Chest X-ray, AP view. Patient: 44 years old, sex M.
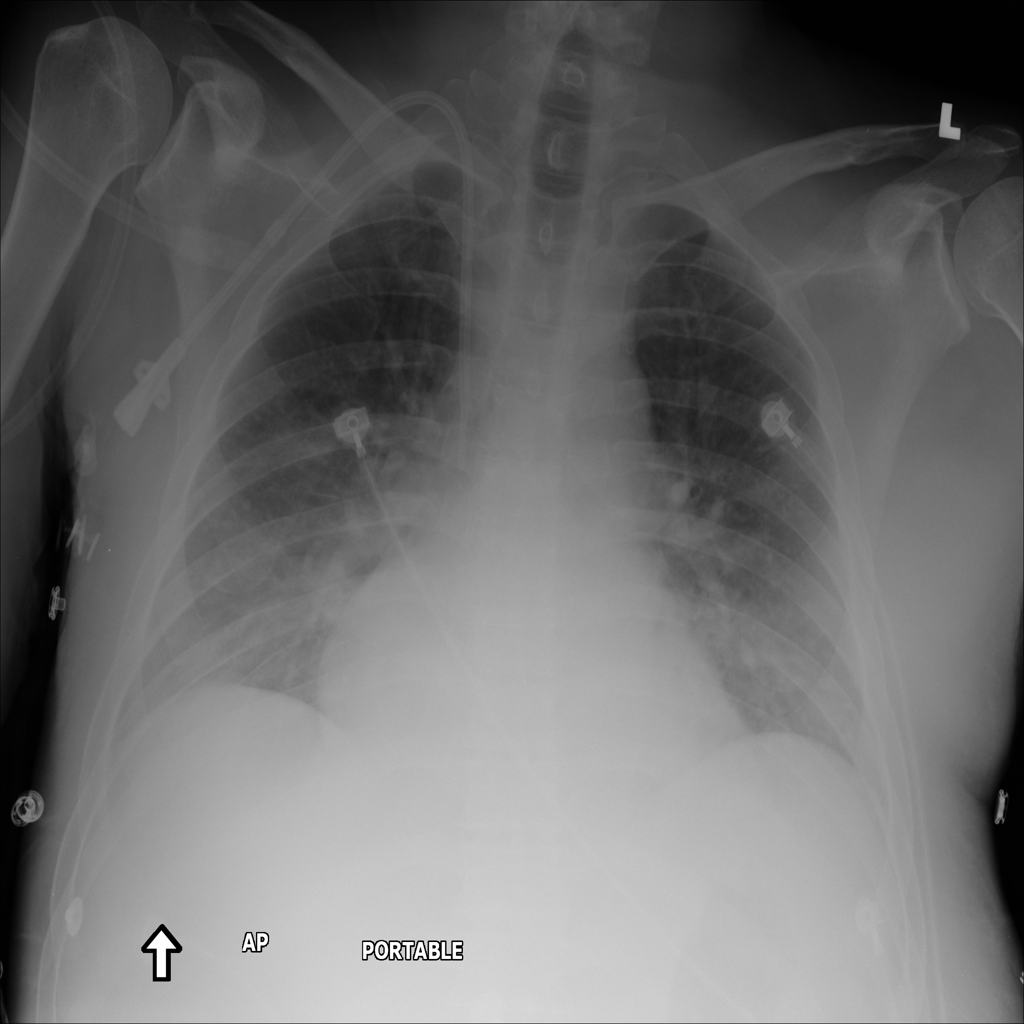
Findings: Pneumonia